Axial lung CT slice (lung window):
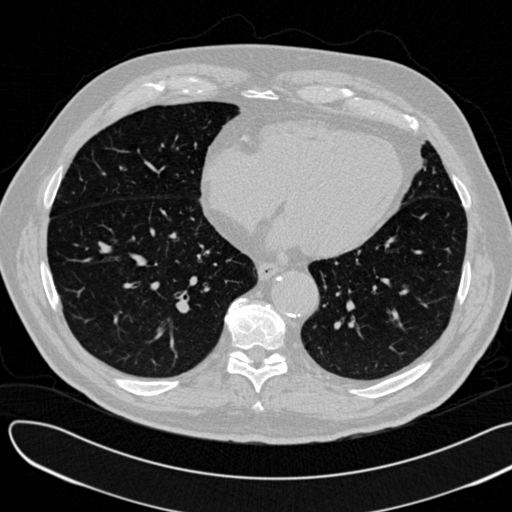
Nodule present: no